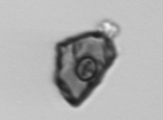
Label: Delphineis